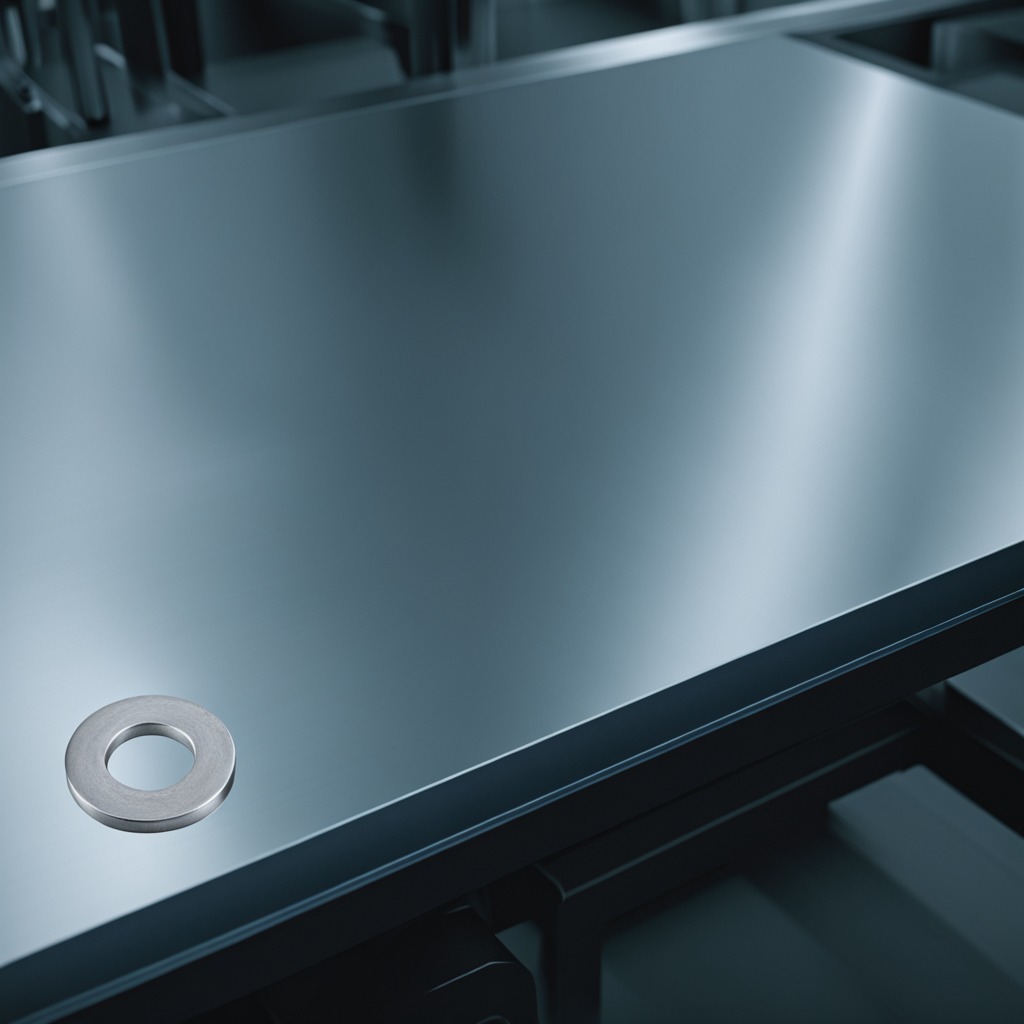
A flat metal washer is lying on the metal table.